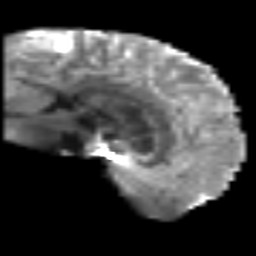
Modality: T2w
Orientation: sagittal
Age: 50
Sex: male
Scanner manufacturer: siemens
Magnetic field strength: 3 T
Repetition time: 6.1 s
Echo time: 0.101 s